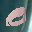
Label: 0